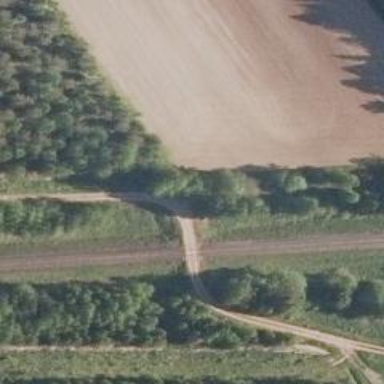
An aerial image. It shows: Level crossing with saltire marking.